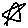
Label: star